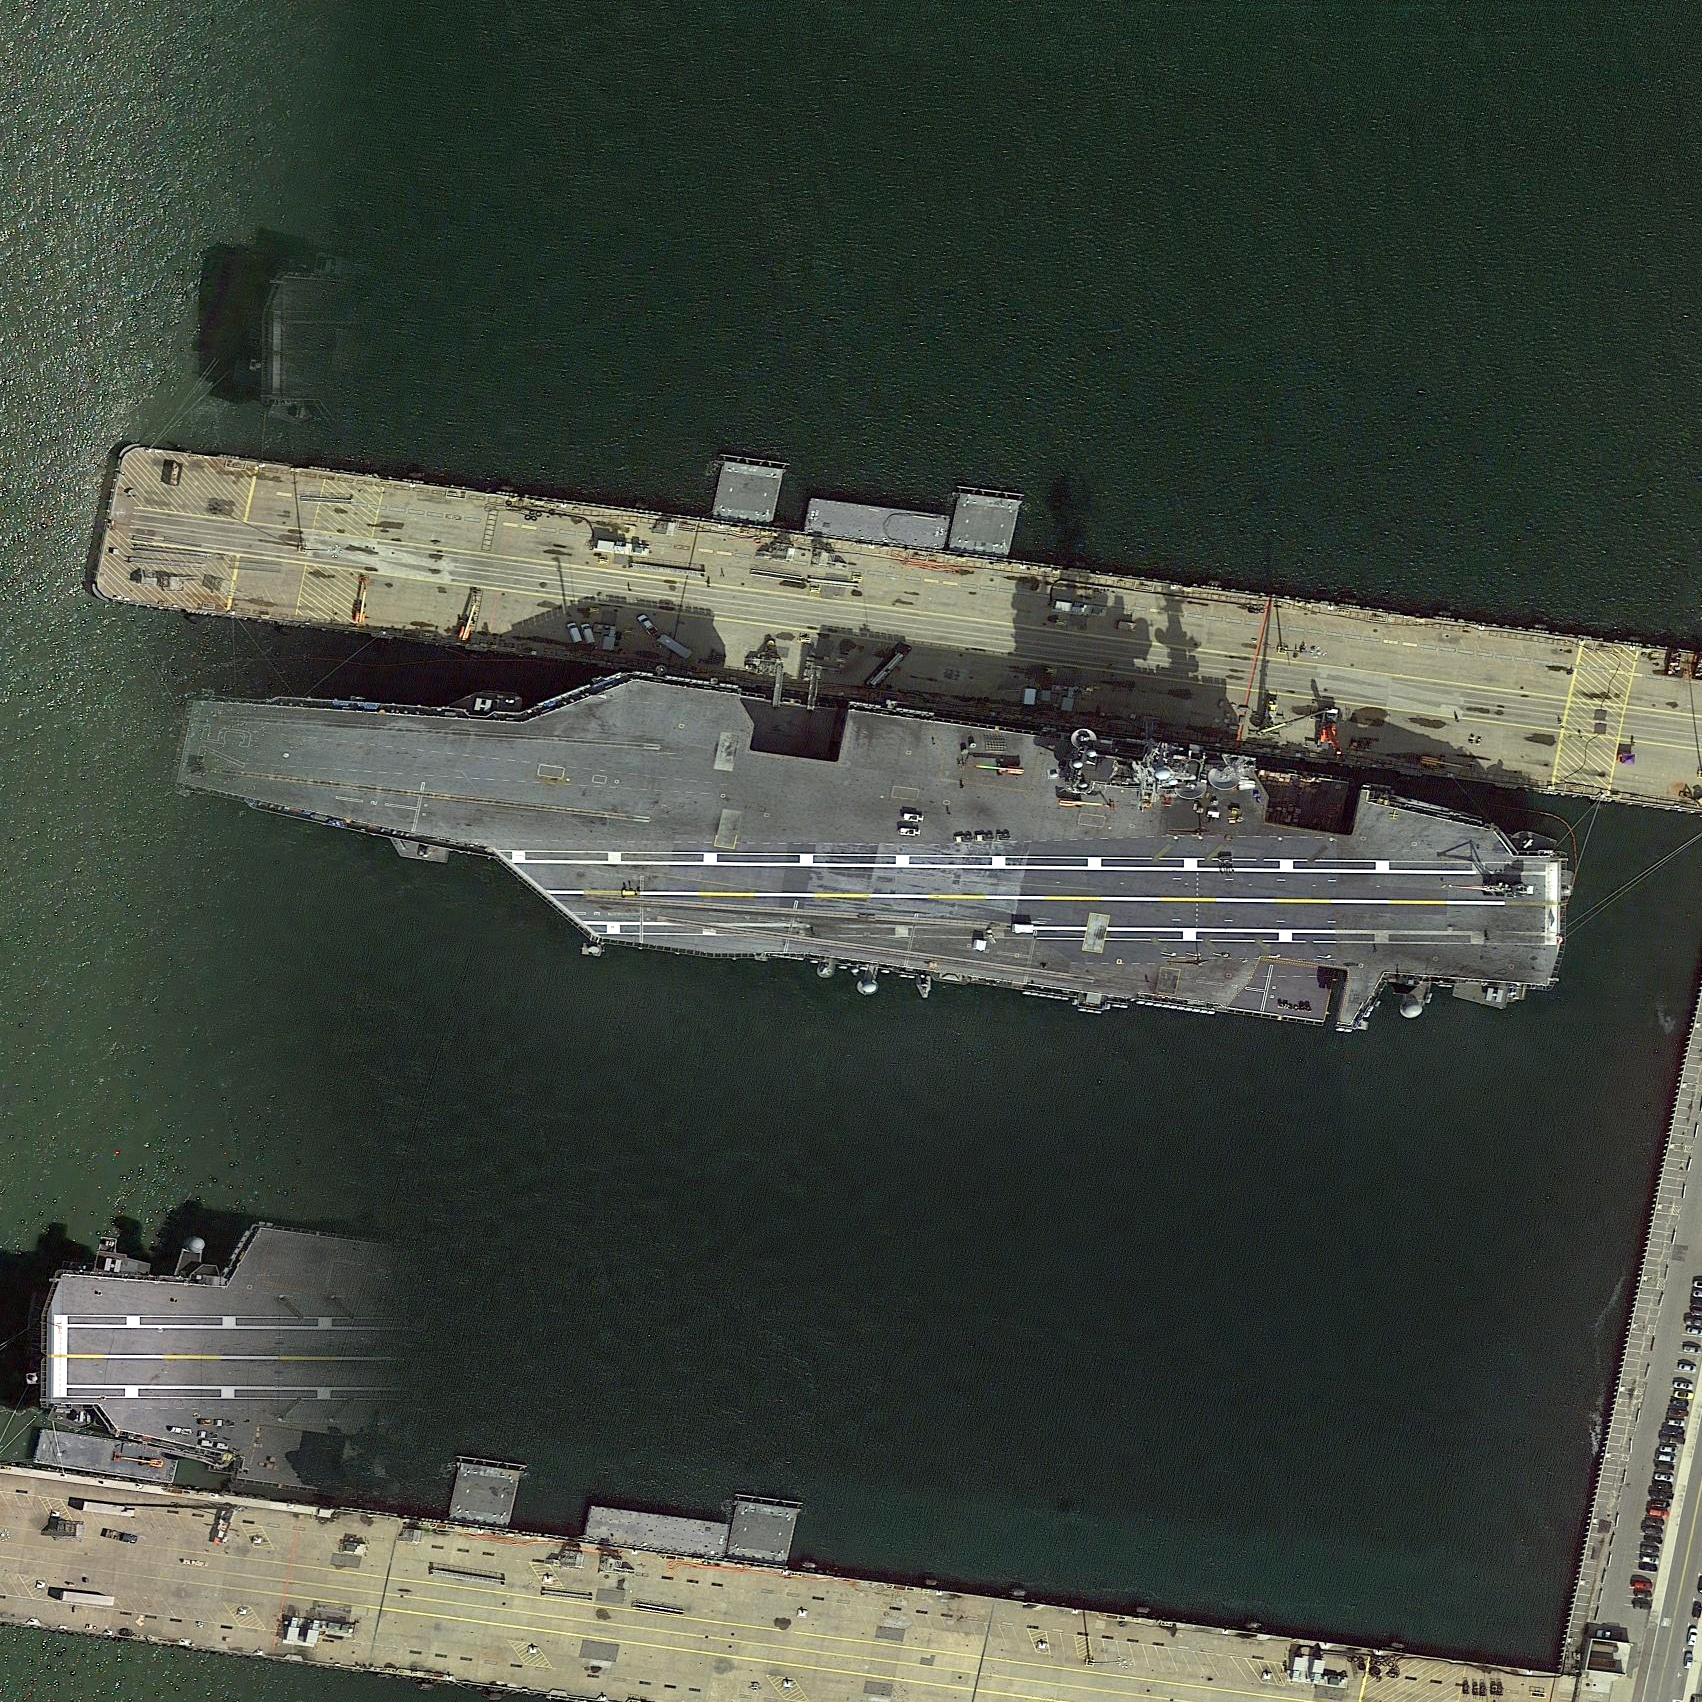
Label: aircraft_carrier